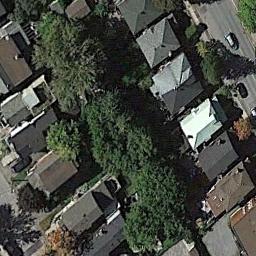
Label: residential